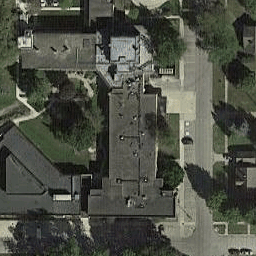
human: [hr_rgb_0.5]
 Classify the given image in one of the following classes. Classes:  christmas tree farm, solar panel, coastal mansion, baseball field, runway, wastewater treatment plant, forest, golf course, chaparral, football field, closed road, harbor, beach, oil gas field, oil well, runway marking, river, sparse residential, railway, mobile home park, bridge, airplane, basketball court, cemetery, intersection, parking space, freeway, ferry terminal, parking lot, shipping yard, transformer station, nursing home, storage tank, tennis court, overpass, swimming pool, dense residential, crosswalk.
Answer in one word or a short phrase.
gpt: nursing home